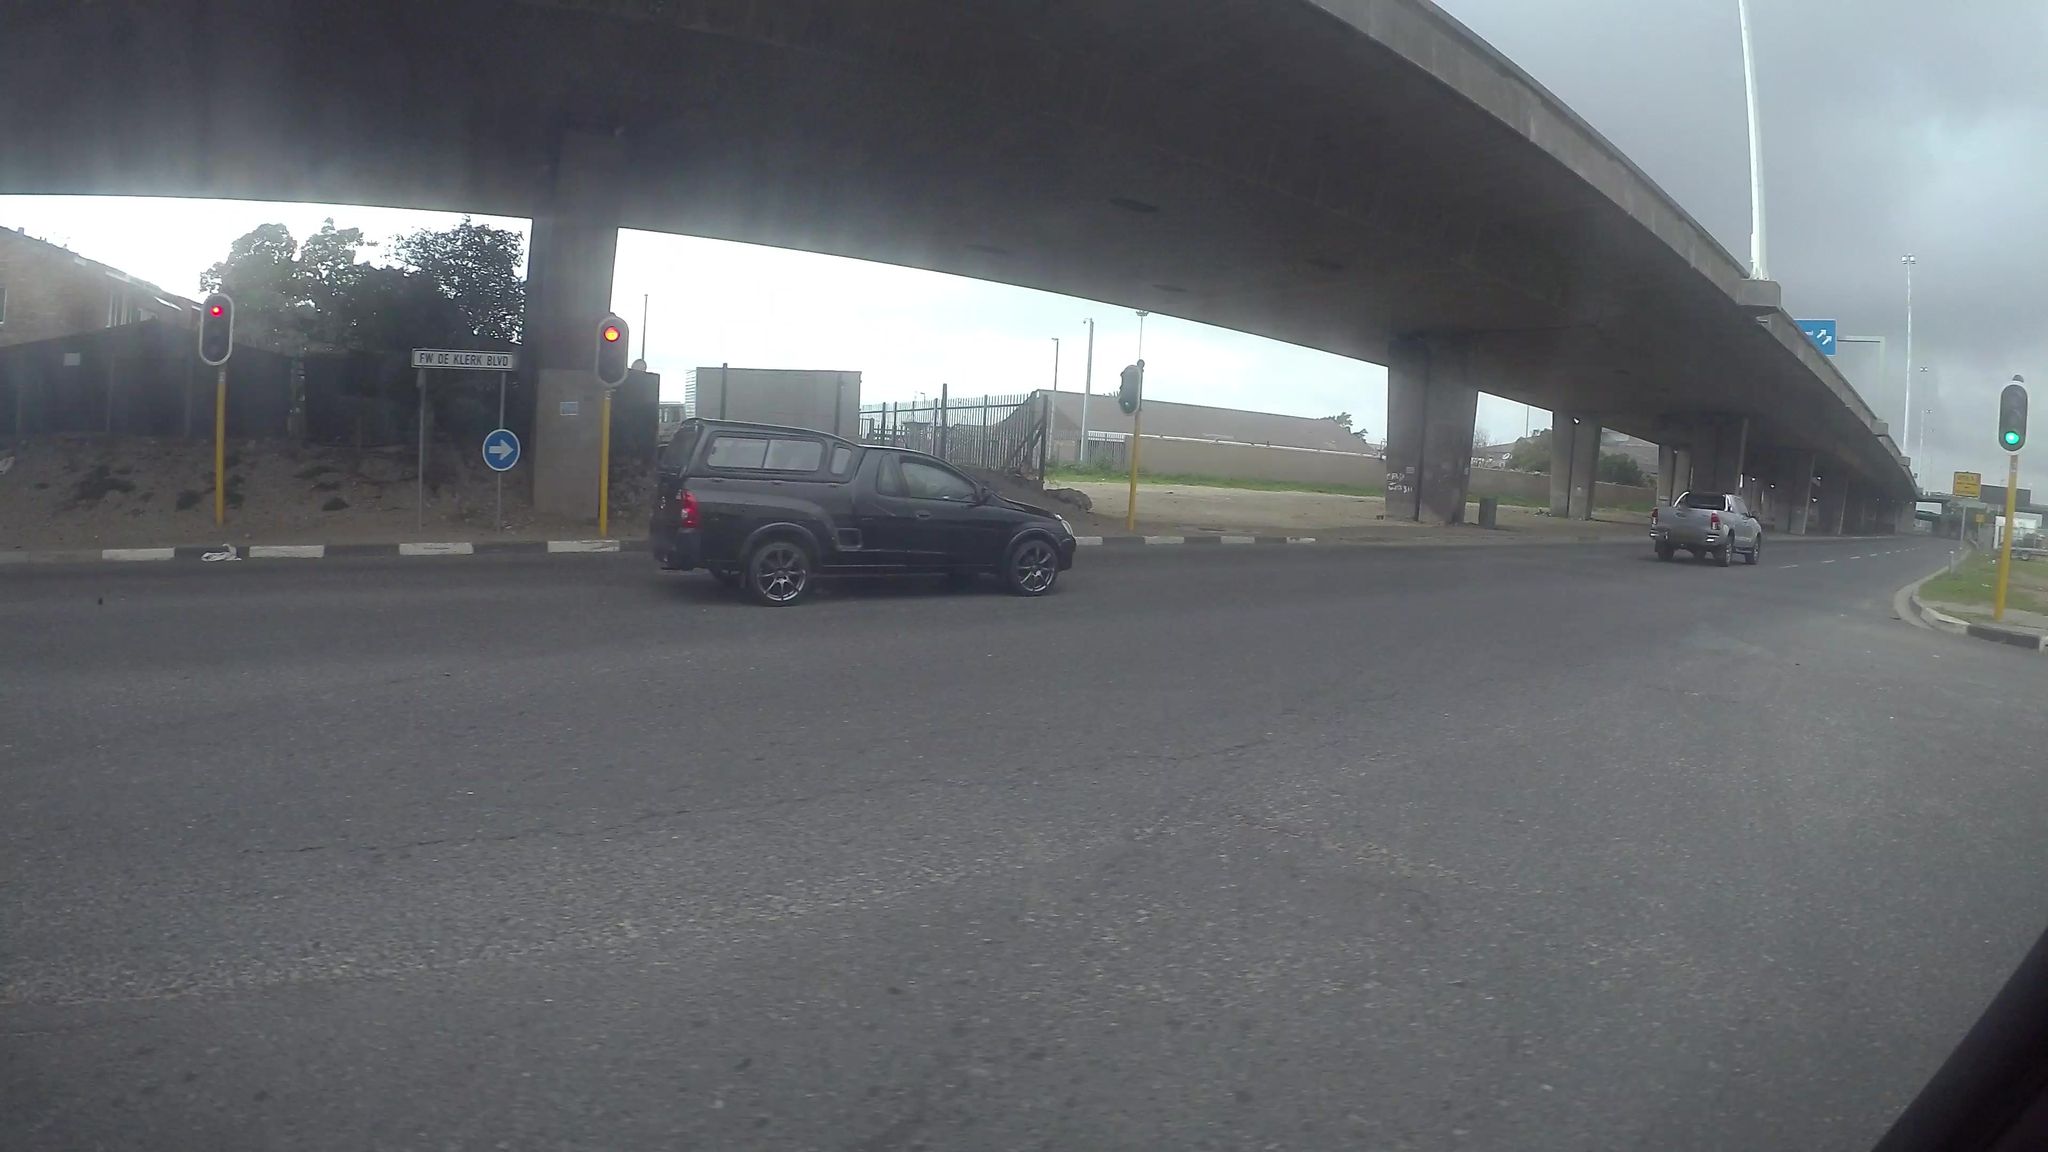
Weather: clear
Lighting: day
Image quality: good
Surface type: driving surface
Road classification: secondary
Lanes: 3
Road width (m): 10.5
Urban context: urban centre
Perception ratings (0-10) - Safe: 1.51, Lively: 4.2, Beautiful: 2.03, Boring: 4.97, Depressing: 2.73, Wealthy: 1.87